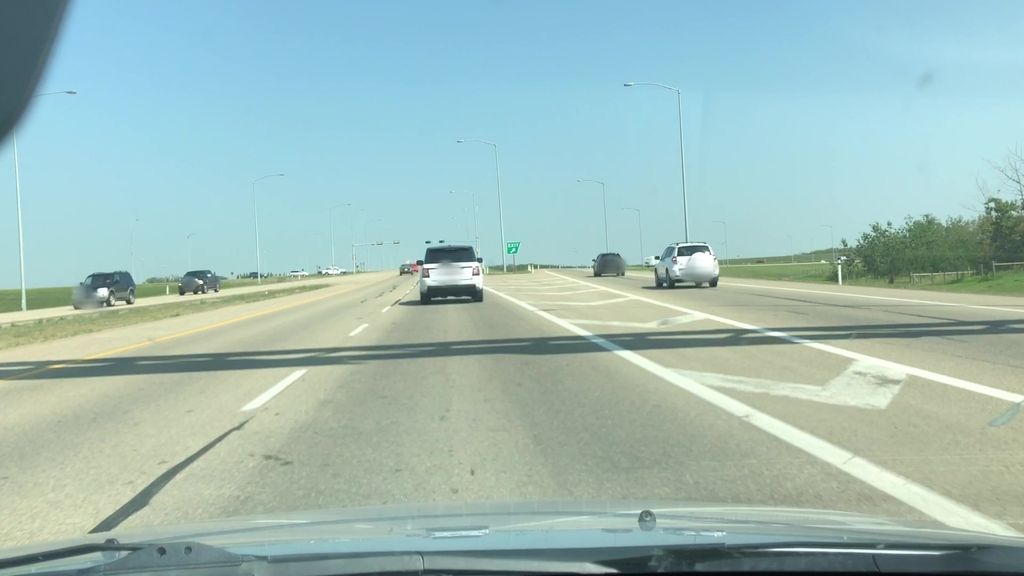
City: edmonton